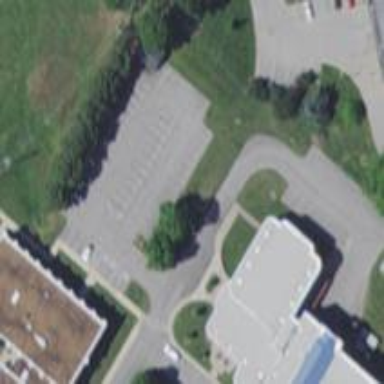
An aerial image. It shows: Parking area.